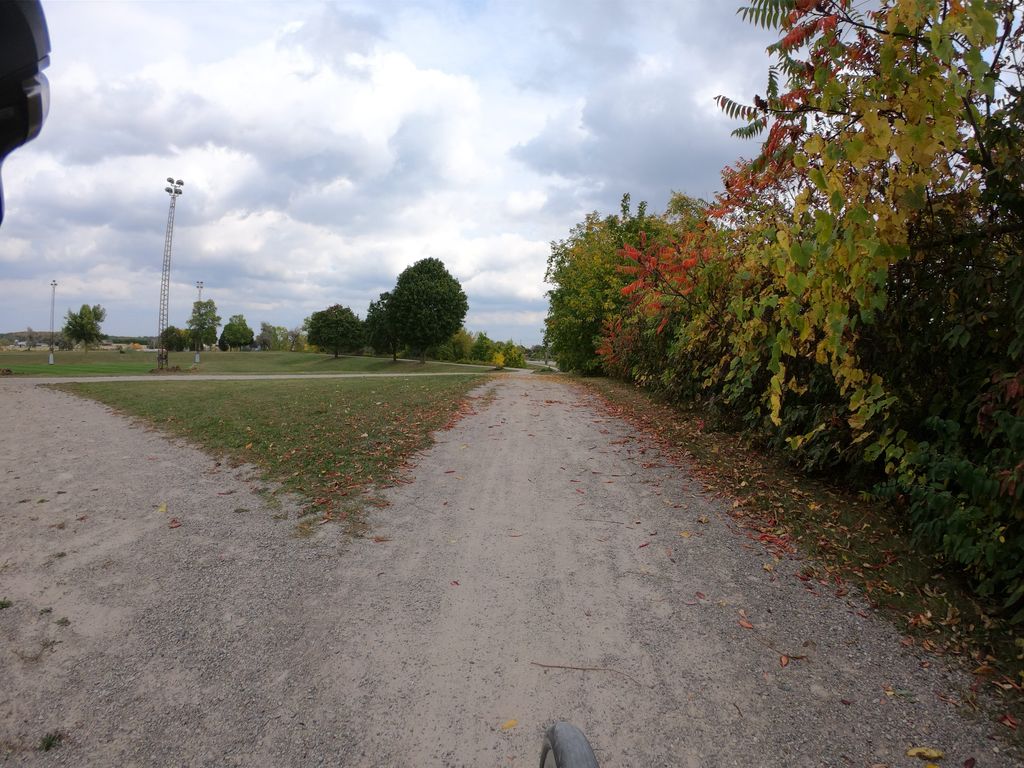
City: kitchener-waterloo